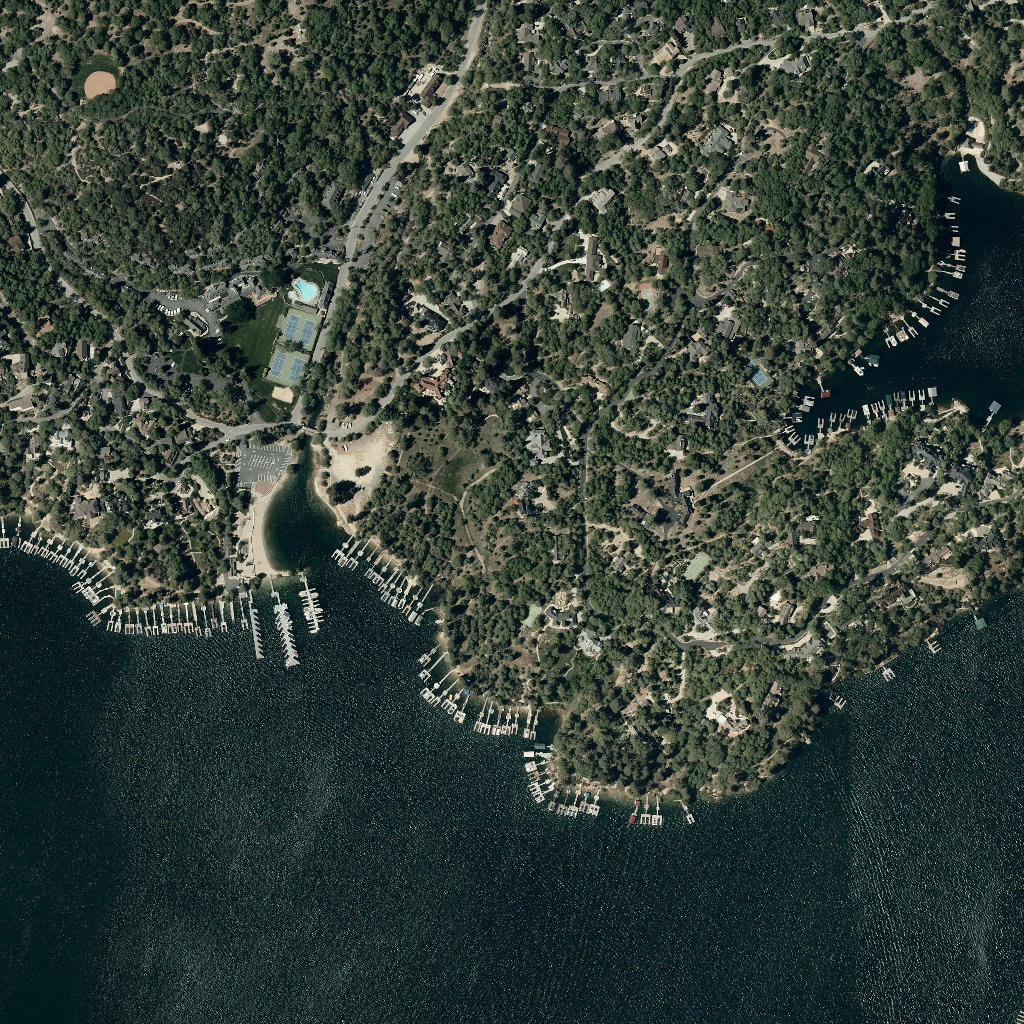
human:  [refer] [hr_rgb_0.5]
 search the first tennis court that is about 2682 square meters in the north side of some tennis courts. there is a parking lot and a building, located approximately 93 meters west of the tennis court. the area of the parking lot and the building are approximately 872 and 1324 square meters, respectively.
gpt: <box>[[25, 30, 31, 38, 0]]</box>

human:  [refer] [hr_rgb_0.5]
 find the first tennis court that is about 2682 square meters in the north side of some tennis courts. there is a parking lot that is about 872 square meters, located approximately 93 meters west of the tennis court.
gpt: <box>[[25, 30, 31, 38, 0]]</box>

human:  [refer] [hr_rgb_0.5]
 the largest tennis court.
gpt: <box>[[25, 30, 31, 38, 0]]</box>